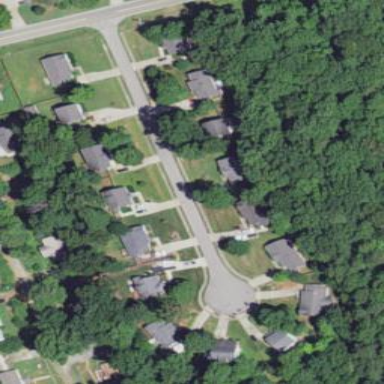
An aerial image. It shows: Residential area within neighborhood.